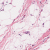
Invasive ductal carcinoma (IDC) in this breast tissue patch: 0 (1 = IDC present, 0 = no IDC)